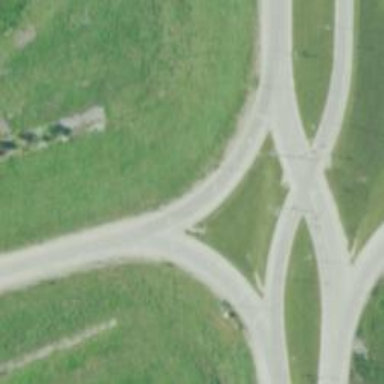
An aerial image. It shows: Motorway link at Diverging Diamond Interchange (DDI) junction.